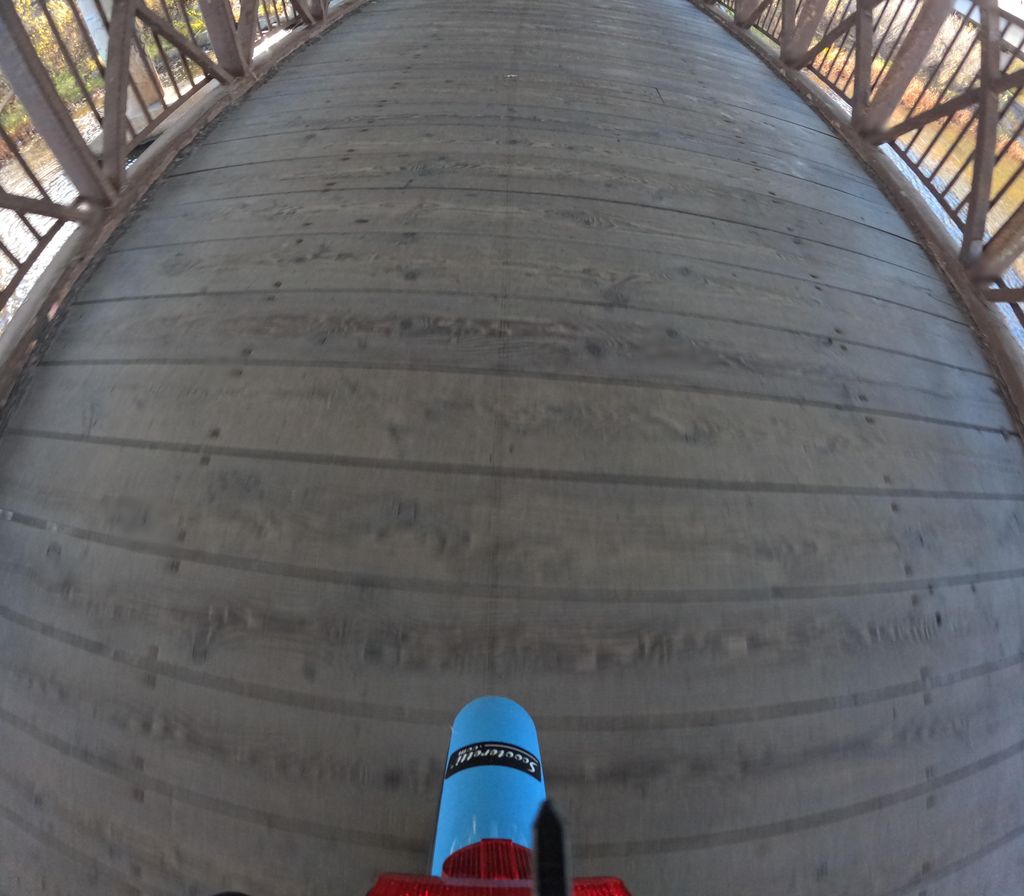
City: ottawa-gatineau